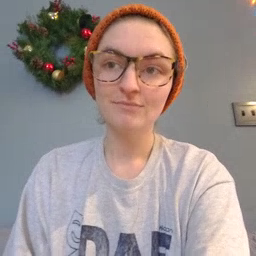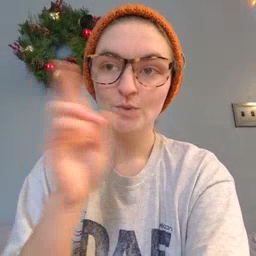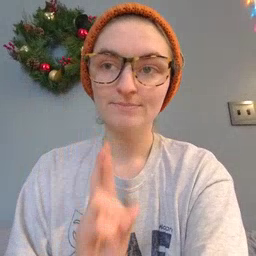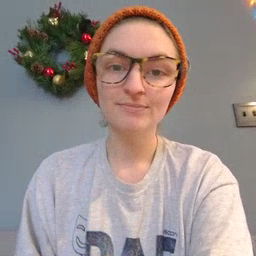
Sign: refrigerator